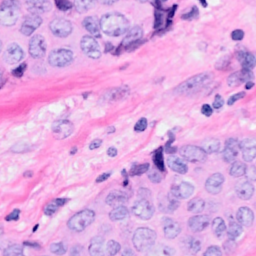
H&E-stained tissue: Breast